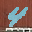
Label: 4